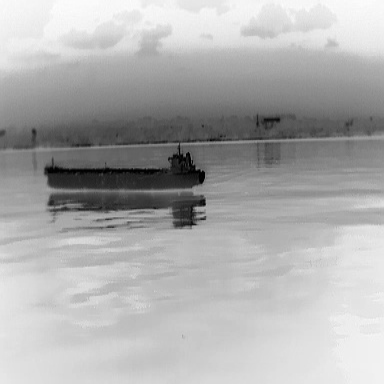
There is a liner in the infrared image.